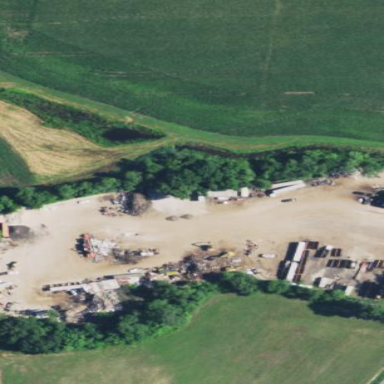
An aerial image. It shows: Industrial area designated as scrap yard.